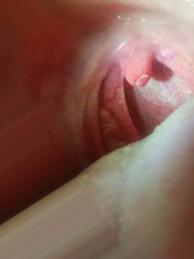
Condition: Mouth Ulcer